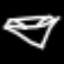
Label: diamond